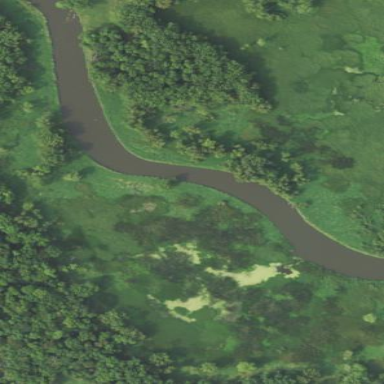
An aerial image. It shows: River flowing through the landscape.